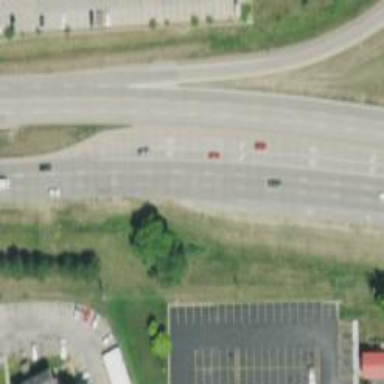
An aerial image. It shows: Primary highway.